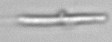
Label: fiber